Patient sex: M
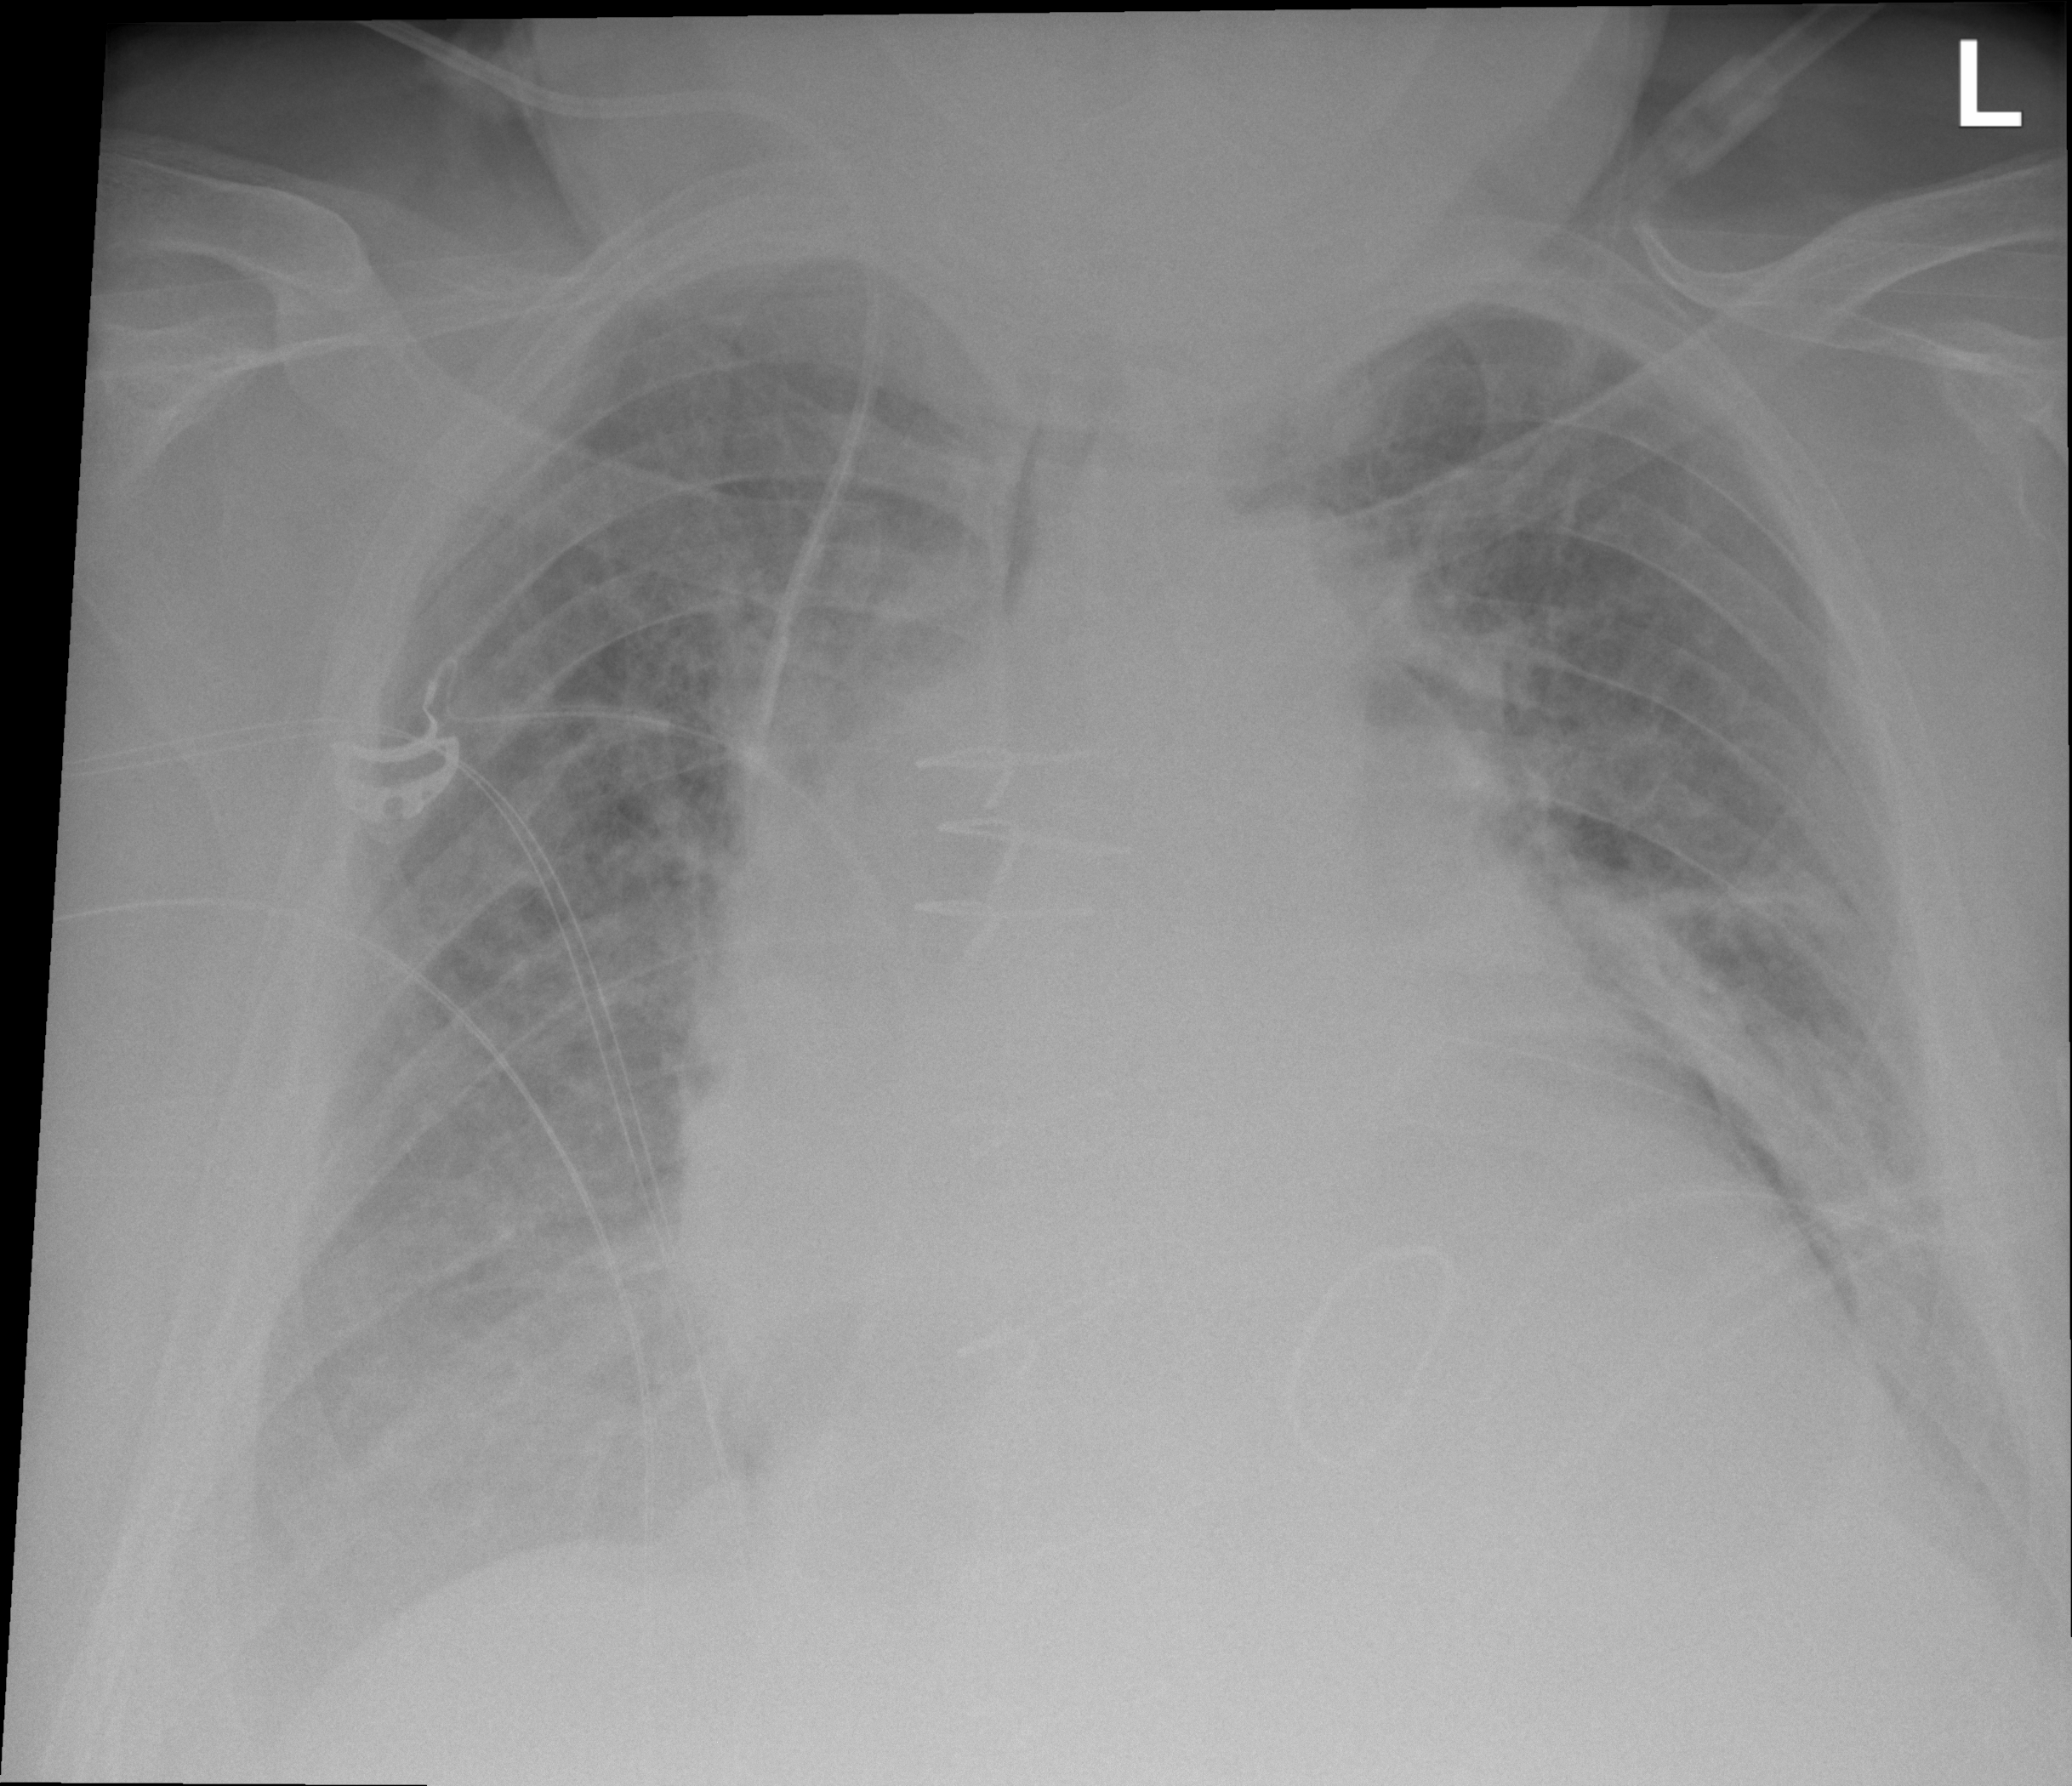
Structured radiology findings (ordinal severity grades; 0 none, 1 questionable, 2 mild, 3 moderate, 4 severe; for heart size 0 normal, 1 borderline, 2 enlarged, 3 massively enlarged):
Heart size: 3
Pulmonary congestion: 2
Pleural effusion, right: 2
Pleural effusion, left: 2
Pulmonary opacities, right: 2
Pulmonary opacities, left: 2
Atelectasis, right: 2
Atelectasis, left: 2